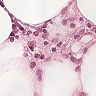
Metastatic tissue present: no